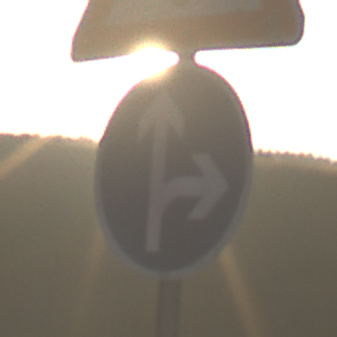
Verkehrszeichen: VorgeschriebeneFahrtrichtungGeradeausOderRechts
Zusatzzeichen oben: Lichtzeichenanlage
Umgebung: Outdoor, Nature
Tageszeit: SunriseSunset
Wetter: Clear
Licht: Natural
Jahreszeit: NotSpecified
Kontrast: HighContrast